Question: I'm trying to make an application that uses a tab widget as its top-most layout element besides the MainWindow and the central widget (as created by default by Qt Designer). For that purpose, I don't need any margins on my QtTabWidget.
Unfortunately, I can't seem to fully get rid of them. I basically want the QtTabWidget to take all the space available except for the menubar and the status bar.
I came darn close to having it sorted out, but the right margin refuses to subsede even after I've set it to 0 (central widget's layoutRightMargin is set to 0). Here's an image of the issue:

If you zoom in, you'll notice the right margin between the tab and the application frame border. SO squishes the image a bit so you might have to zoom it to see it, but trust me it's really visible (and annoying) at full resolution.
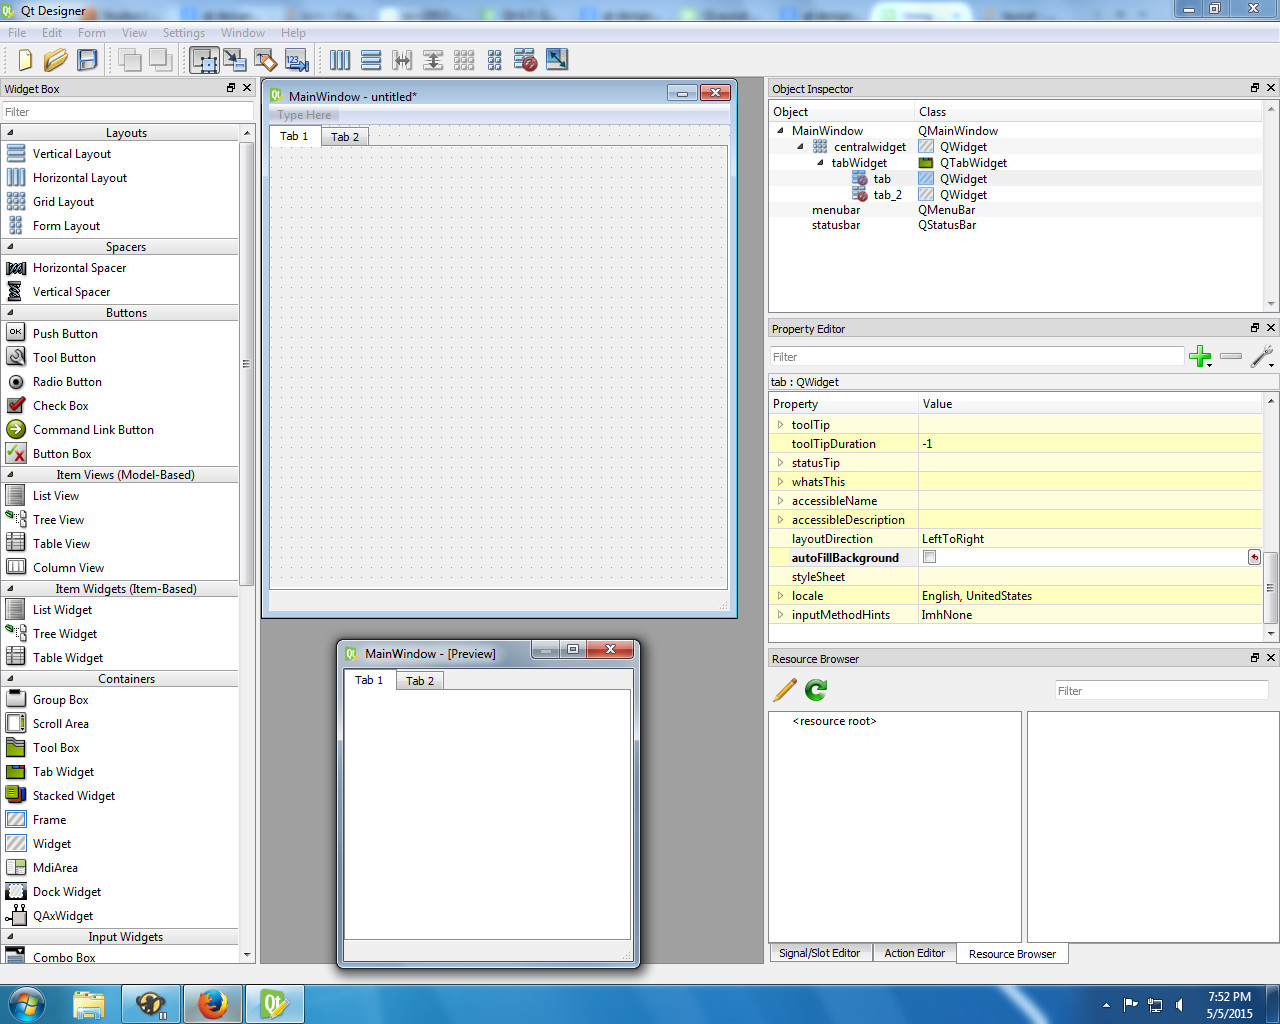
Answer: Sounds like you might want <URL>: